Question: Hello I have a file like this:
'''
A.
B.
C.
D.
E.
A.
D.
A.
F.
S.
'''
I'd like to print the lines immediately after 'A'.

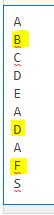
Answer: You could do something like this:
'''
with open("./f") as f:
read_next = False
for line in f:
if line.strip() == 'A.':
read_next = True
continue
if read_next:
read_next = False
print line
'''
Where the file './f' contains:
'''
A.
B.
C.
D.
E.
A.
D.
A.
F.
S.
'''
And this outputs:
'''
B.
D.
F.
'''
A simpler method that requires reading all of the data into memory is this:
'''
with open("./f") as f:
lines = f.read().splitlines()
for i,line in enumerate(lines):
if line == 'A.' and i < (len(lines)-1):
print lines[i+1]
'''